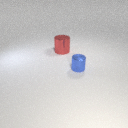
small blue metal cylinder in front of large red metal cylinder